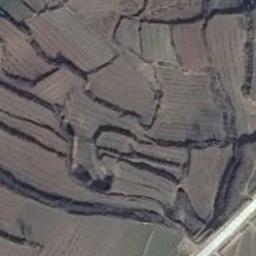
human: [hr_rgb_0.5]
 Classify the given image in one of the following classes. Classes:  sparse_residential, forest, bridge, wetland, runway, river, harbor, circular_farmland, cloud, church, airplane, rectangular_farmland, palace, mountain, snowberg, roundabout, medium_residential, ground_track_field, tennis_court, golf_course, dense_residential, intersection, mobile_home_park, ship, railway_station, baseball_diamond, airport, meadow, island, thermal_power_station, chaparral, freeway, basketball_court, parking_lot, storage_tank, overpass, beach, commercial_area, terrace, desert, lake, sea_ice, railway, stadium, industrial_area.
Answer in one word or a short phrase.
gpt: terrace